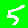
Digit: 5